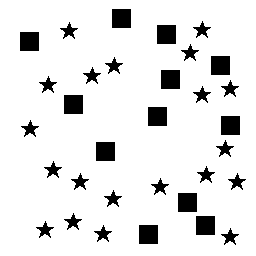
Squares: 12
Triangles: 0
Stars: 20
Total shapes: 32